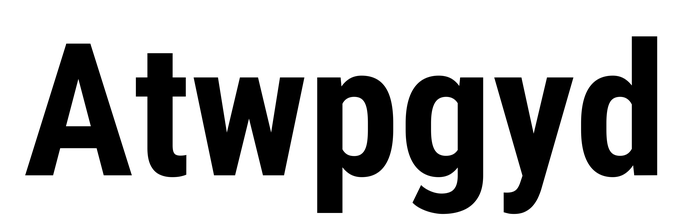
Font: Roboto_Condensed_Bold